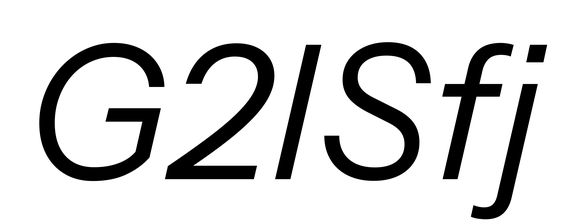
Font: InstrumentSans-Italic_Italic